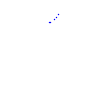
Particle: pion